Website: home-depot
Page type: account-selection
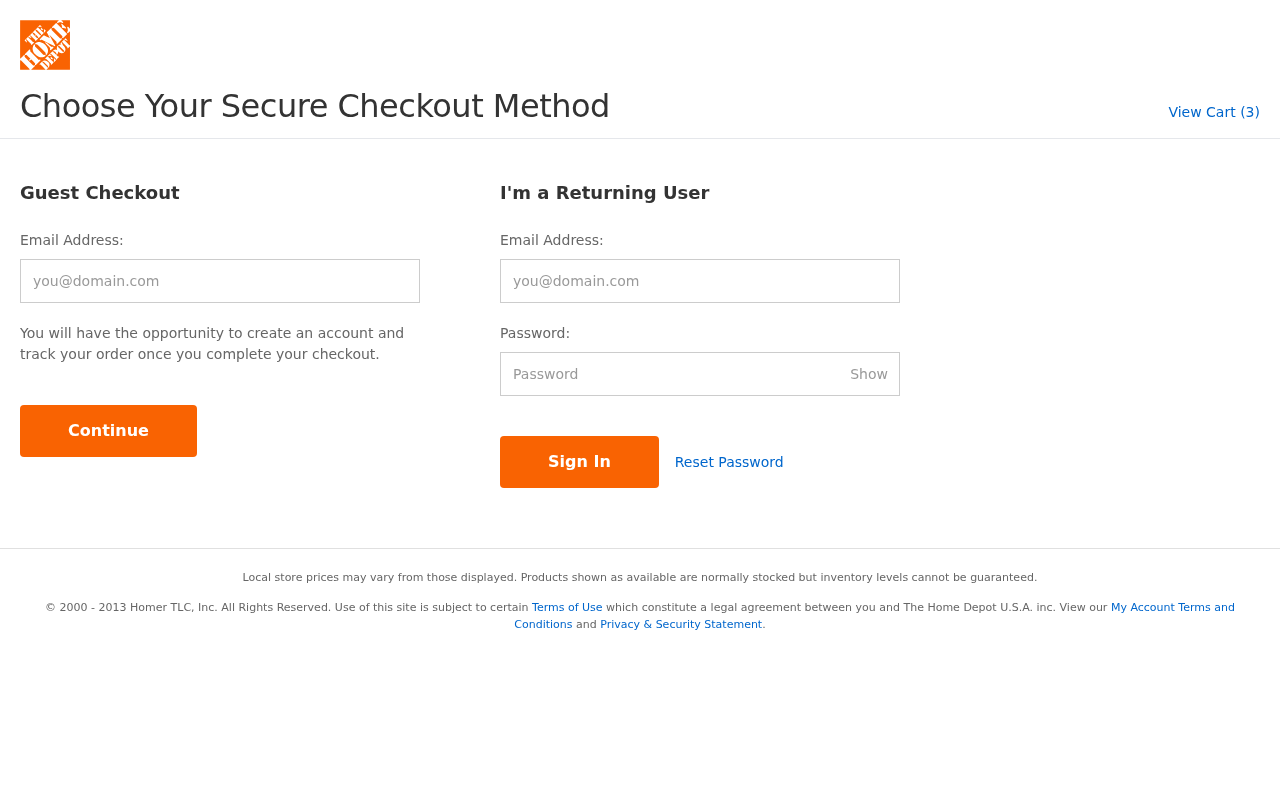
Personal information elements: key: PII_LOGIN_USERNAME
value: jennifermalone65
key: PII_LOGIN_USERNAME2
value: jennifermalone65
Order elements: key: ORDER_NUM_ITEMS
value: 3